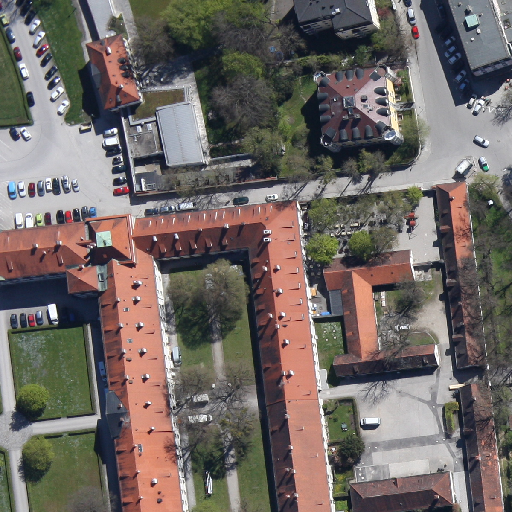
Referring expression: van